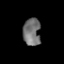
Tissue: lung
Cell type: Epithelial cells
Senescence score: 0.1832
Nuclear area (px): 462
Mean DAPI intensity: 114.654